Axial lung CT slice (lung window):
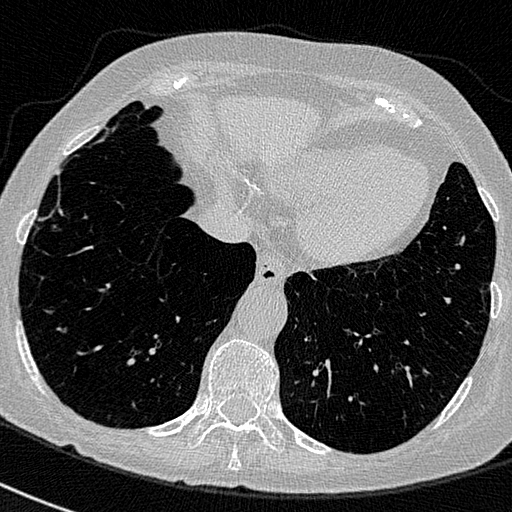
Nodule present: no